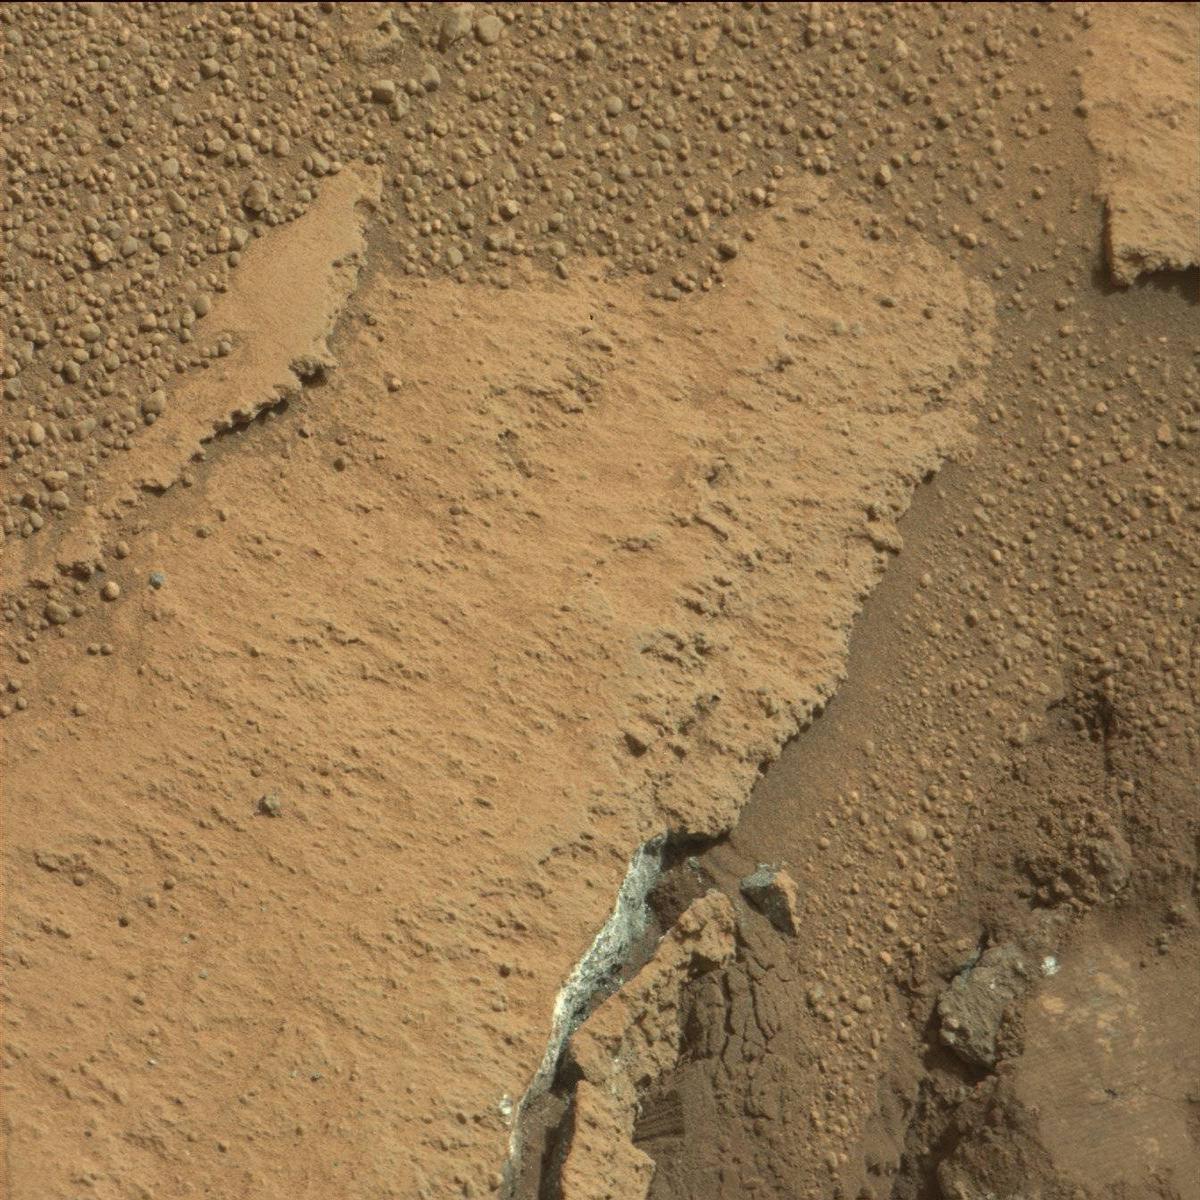
Terrain classes present: Bedrock, Sand / Soil, Track